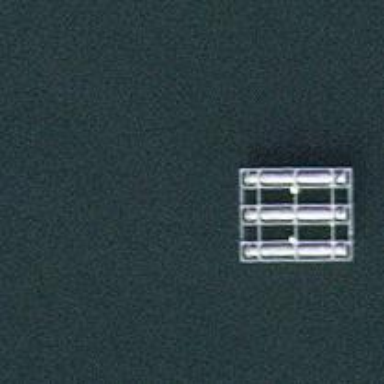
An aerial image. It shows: Man-made pier.